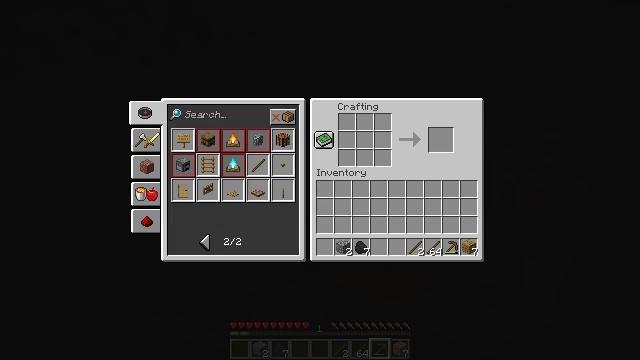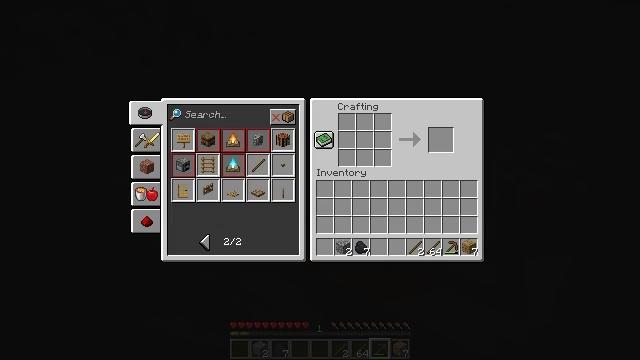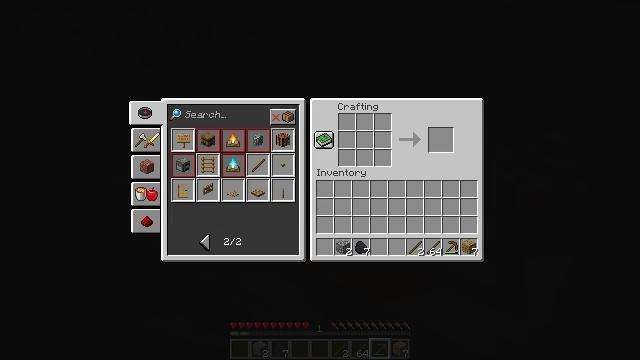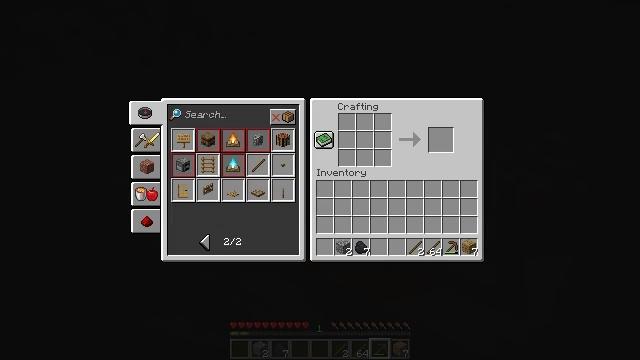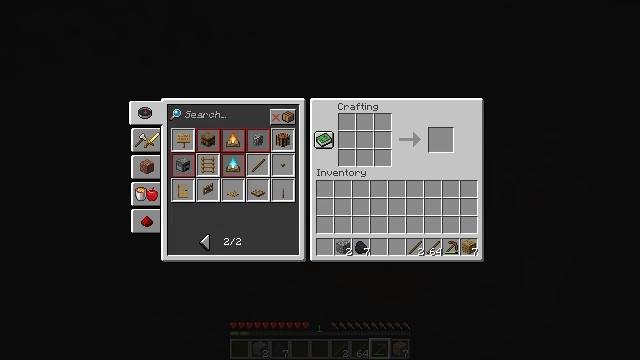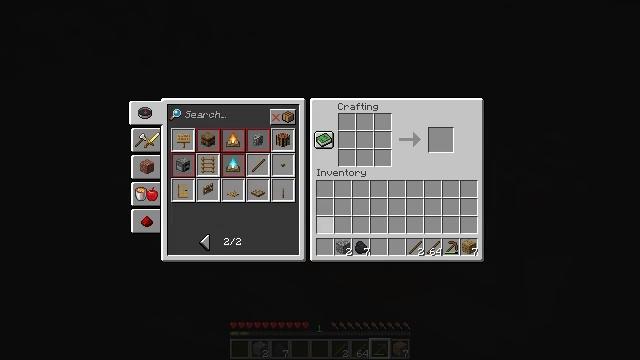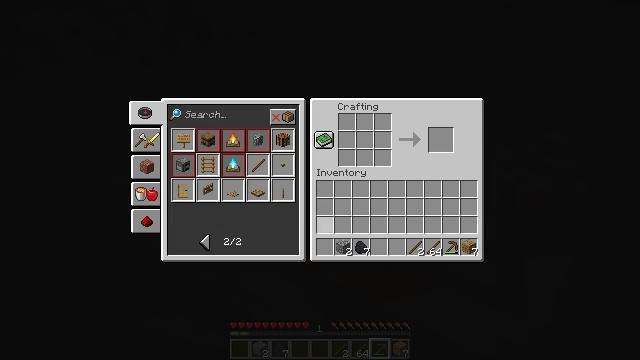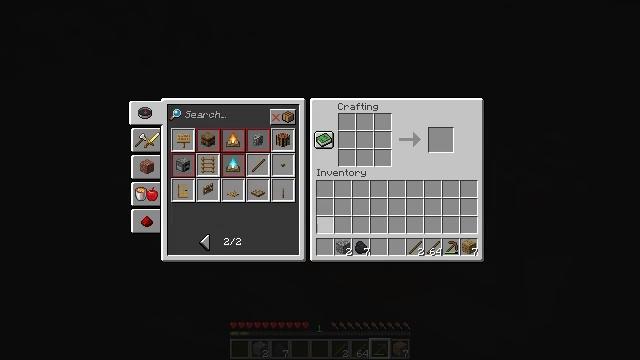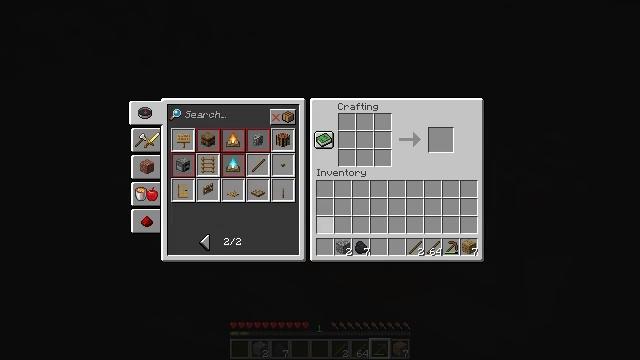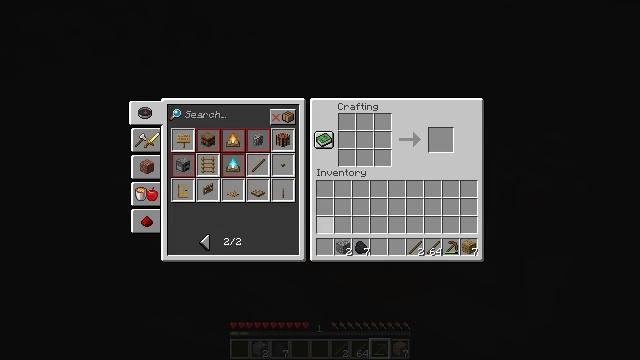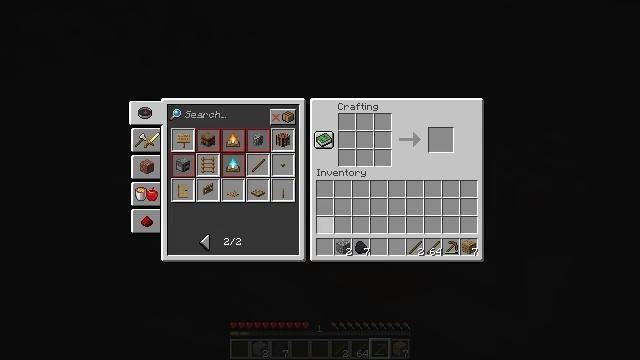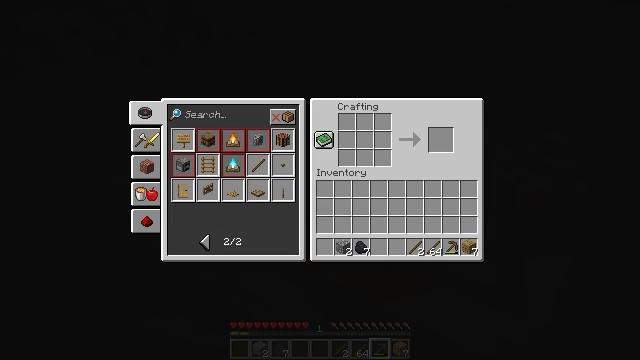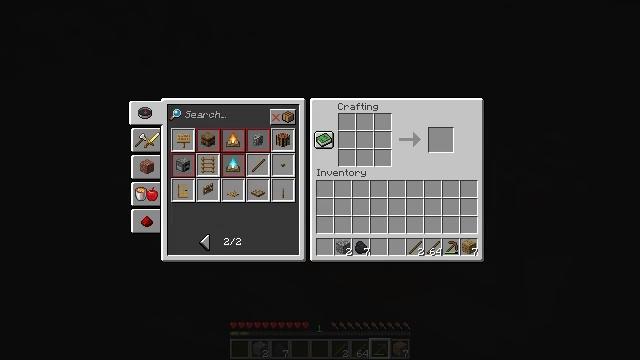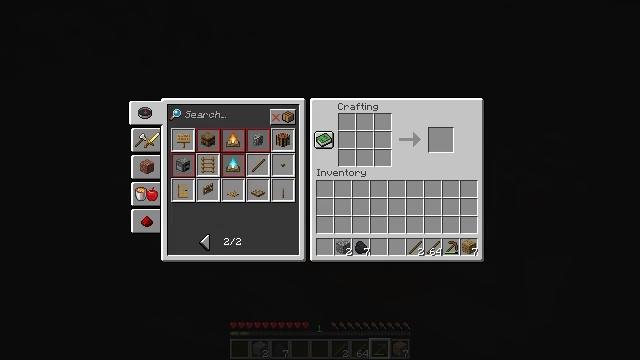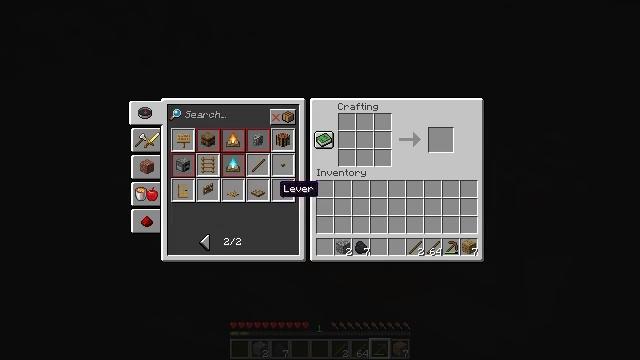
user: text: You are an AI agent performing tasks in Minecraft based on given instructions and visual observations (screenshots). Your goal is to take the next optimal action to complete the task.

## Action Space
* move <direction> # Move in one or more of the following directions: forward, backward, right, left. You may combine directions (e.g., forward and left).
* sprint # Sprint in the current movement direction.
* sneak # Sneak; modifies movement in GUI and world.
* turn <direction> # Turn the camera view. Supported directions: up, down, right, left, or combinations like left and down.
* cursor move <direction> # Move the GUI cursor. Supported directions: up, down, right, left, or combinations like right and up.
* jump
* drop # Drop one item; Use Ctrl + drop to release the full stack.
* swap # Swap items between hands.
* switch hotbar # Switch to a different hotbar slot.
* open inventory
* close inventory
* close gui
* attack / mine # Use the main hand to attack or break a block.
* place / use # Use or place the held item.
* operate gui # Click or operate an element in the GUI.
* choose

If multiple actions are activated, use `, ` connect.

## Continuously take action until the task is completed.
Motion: motion action
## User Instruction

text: Obtain a lever through crafting.
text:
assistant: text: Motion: no_op
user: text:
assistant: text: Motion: no_op
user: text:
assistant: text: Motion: no_op
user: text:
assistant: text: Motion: no_op
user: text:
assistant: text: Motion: no_op
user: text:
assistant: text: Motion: no_op
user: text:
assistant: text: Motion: no_op
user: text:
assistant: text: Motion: no_op
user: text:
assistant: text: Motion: no_op
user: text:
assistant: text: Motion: no_op
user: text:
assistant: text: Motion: no_op
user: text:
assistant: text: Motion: no_op
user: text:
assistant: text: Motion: no_op
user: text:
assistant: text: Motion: no_op
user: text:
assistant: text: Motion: no_op
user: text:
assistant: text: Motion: no_op
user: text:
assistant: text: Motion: no_op
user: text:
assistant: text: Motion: cursor move right
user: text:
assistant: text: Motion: cursor move right
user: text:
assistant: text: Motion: cursor move right
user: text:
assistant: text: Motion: no_op
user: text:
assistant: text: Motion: no_op
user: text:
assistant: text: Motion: no_op
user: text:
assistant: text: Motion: no_op
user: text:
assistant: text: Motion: cursor move left
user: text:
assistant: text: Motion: cursor move left
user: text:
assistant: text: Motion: no_op
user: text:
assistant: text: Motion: cursor move left and up
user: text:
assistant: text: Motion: cursor move left
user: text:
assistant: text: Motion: cursor move left and up